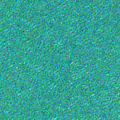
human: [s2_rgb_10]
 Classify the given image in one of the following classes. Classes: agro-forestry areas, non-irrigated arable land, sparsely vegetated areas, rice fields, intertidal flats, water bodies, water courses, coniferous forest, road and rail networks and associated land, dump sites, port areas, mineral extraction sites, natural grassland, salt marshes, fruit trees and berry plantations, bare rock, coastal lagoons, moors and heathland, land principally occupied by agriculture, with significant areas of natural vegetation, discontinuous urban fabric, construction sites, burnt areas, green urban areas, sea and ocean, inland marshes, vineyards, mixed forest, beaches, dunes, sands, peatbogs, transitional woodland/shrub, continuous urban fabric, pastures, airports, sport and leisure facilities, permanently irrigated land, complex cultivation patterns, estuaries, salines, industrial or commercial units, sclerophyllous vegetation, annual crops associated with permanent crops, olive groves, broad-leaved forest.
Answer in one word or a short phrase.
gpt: sea and ocean